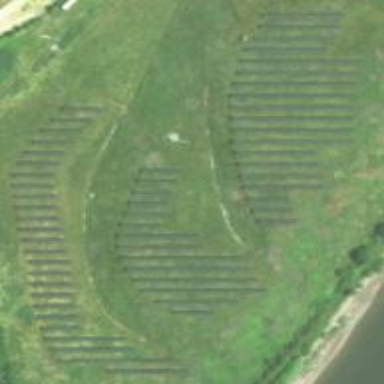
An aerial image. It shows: Solar power plant with photovoltaic technology generating electricity.